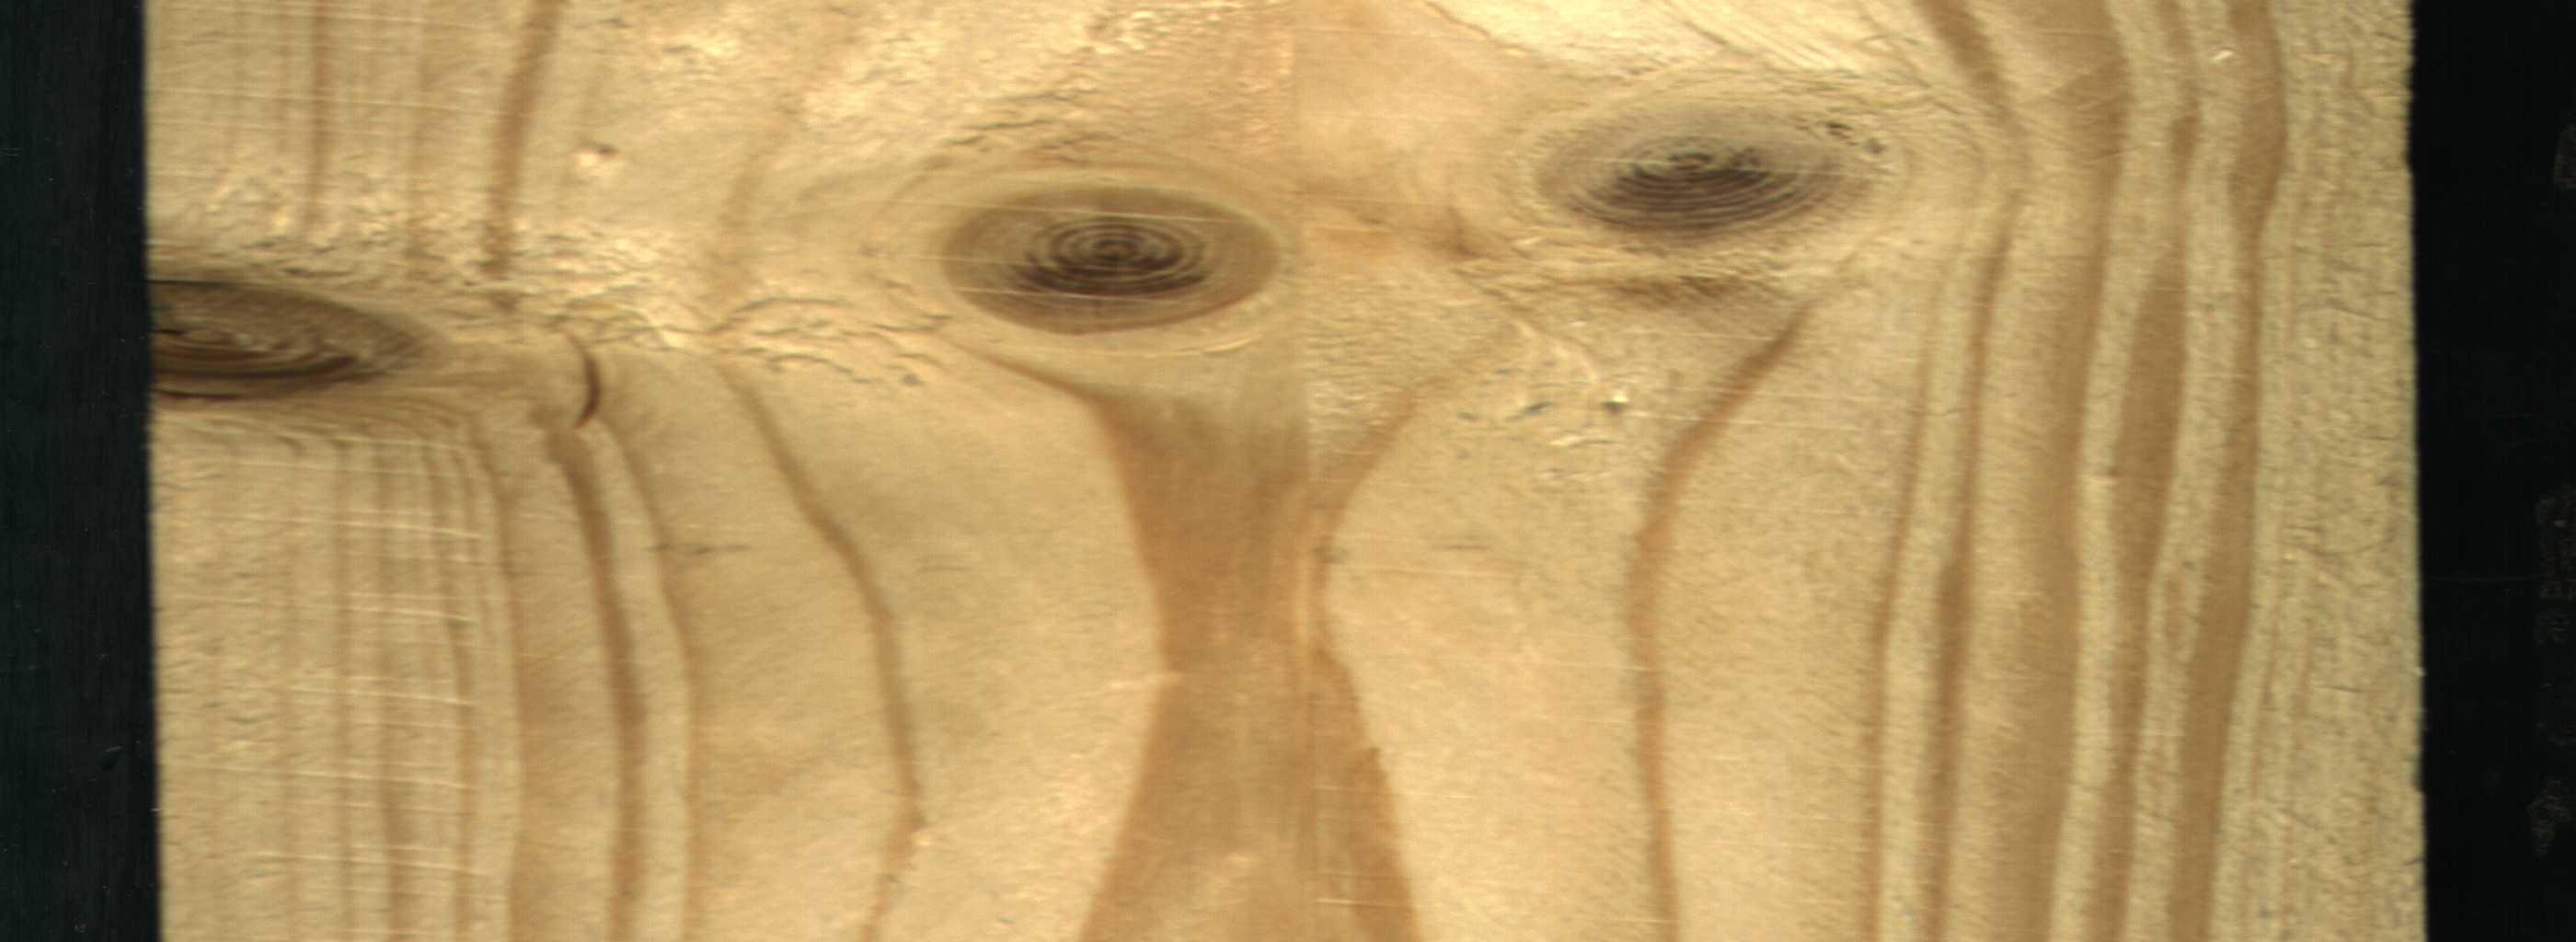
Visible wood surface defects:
Dead_Knot
Live_Knot
Live_Knot